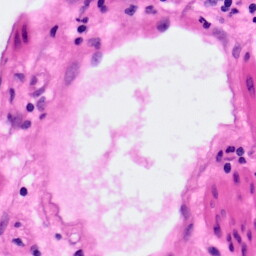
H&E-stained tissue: Pancreatic